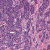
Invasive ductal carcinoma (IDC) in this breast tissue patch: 1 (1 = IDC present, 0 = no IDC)